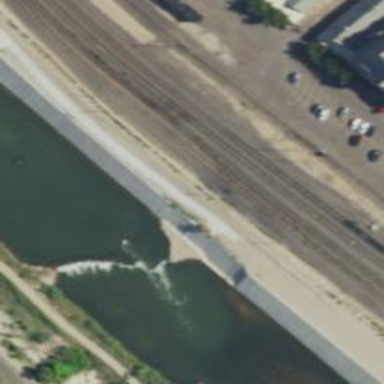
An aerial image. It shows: Weir in waterway.